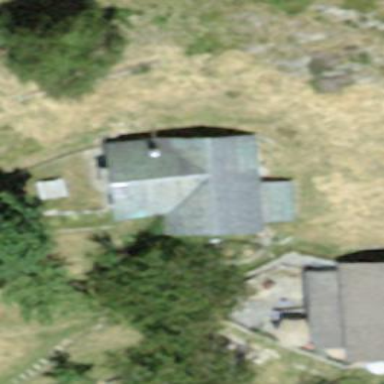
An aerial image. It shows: Simple house.